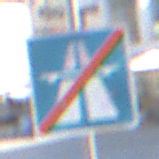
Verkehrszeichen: EndeAutbahn
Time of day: MorningAfternoon
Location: Outdoor (Urban)
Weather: Clear
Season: NotSpecified
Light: Natural